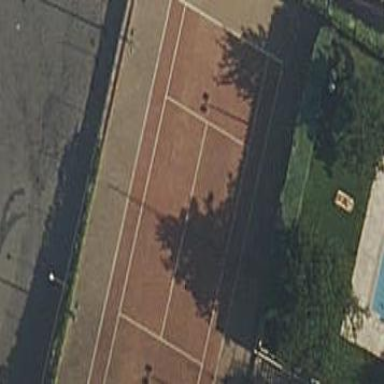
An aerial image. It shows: Tennis court in leisure pitch.